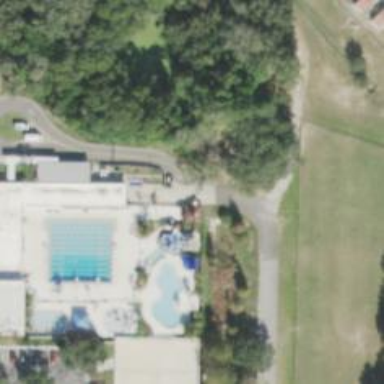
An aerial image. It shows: Water slide attraction.